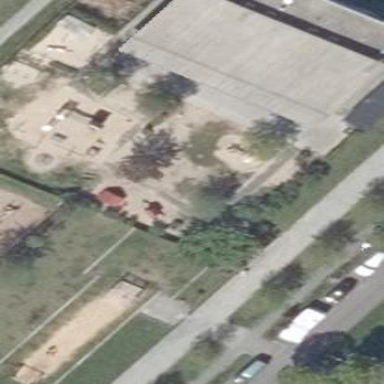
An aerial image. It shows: Kindergarten.